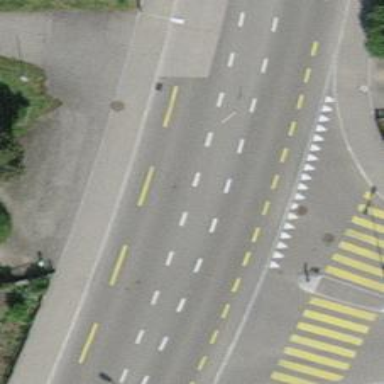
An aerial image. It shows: Secondary road with asphalt surface. It has cycle lane on both sides.